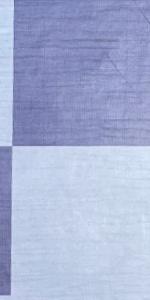
Label: Empty